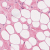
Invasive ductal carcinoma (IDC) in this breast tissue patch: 0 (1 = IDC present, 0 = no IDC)